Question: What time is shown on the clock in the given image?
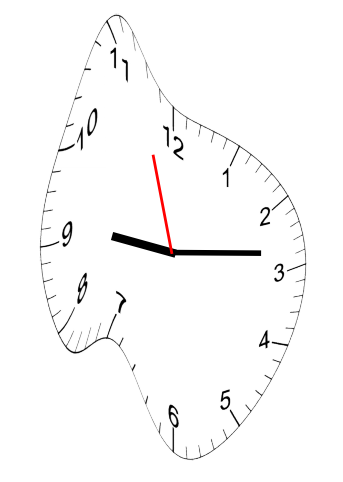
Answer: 09:13:57